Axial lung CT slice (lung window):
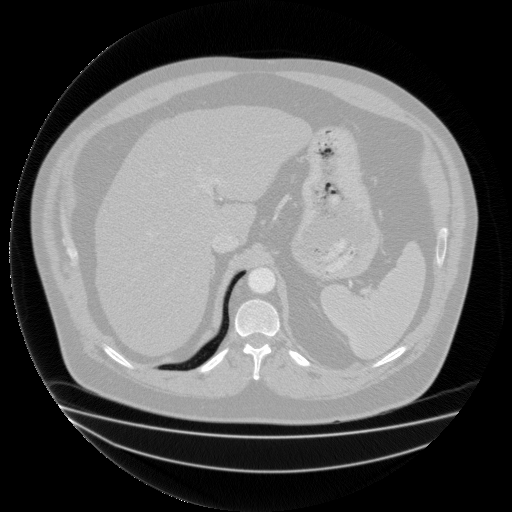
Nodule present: no